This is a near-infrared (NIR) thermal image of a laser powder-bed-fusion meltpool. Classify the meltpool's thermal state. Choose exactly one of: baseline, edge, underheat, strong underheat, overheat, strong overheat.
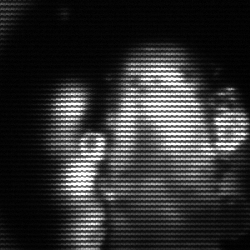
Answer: strong underheat